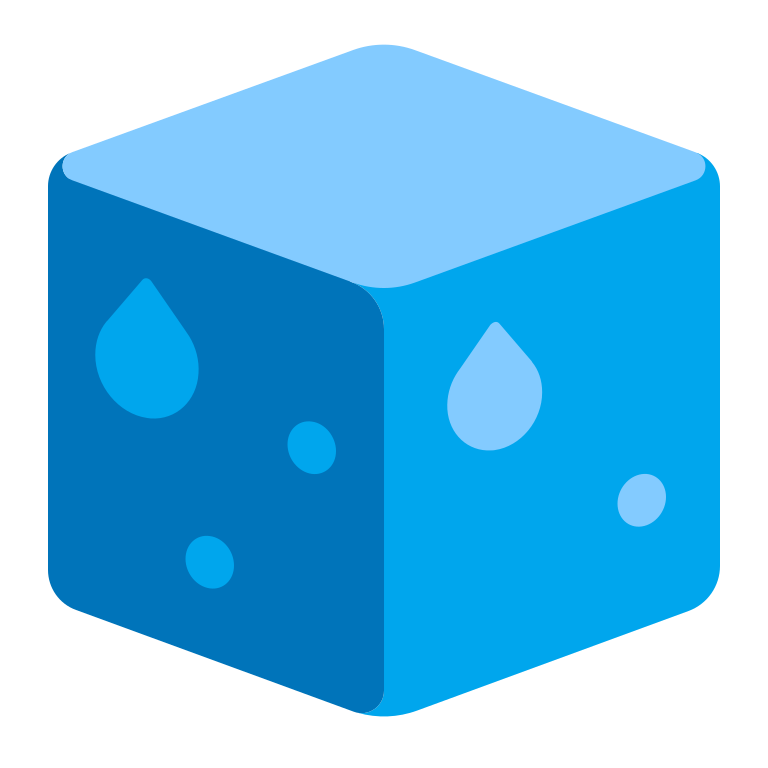
ice flat